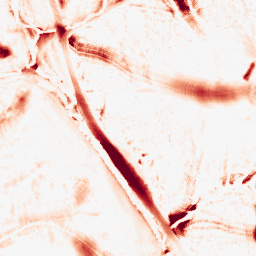
Category: morphological
Decomposition family: tophat
Decomposition parameters: size: 20
mode: white
Upsampling method: cubic_catmull_rom
Upsampling parameters: scale: 8
Upsampling scale: 8